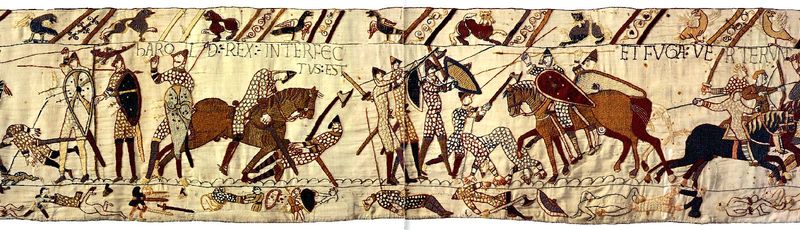
Titel: Teppich von Bayeux
Institution: Bayeux, Städtisches Museum
Schlagwörter: kampf, teppich, tot, vögel, stickerei, stoff, pferd, pferde, reiter, schrift, liegen, bogen, krieg, querformat, soldaten, wandteppich, schild, schilder, schwert, text, buchstaben, ritter, kämpfen, rüstung, axt, mittelalter, krieger, speer, speere, pfeil, gefallen, pfeile, bogenschütze, latein, schilde, rüstungen, rex, bayeux, text rex